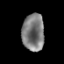
Tissue: prostate
Cell type: T cells
Senescence score: 0.2955
Nuclear area (px): 800
Mean DAPI intensity: 124.794